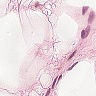
Metastatic tissue present: no